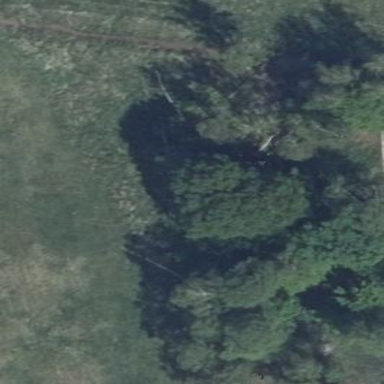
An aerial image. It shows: Forest area.